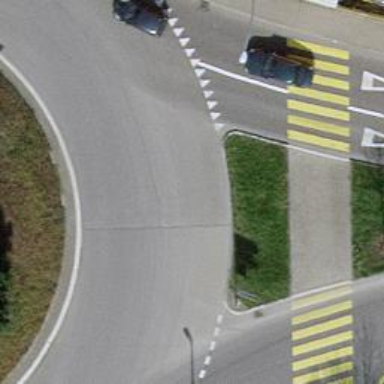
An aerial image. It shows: Primary highway intersecting roundabout.